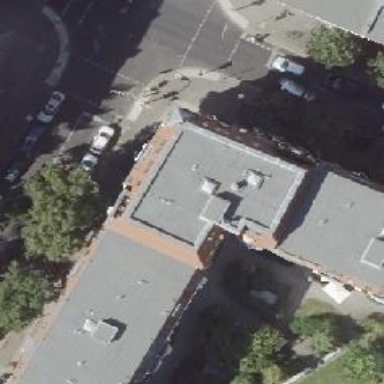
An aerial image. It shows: Unique quadruple saltbox-shaped roof outlines building with multiple apartments.